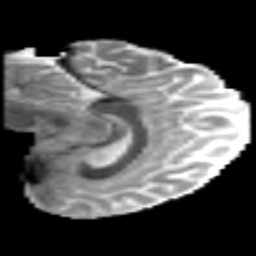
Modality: MD
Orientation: sagittal
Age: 35
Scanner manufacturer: philips
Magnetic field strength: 3 T
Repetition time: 8.6 s
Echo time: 0.127 s